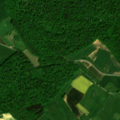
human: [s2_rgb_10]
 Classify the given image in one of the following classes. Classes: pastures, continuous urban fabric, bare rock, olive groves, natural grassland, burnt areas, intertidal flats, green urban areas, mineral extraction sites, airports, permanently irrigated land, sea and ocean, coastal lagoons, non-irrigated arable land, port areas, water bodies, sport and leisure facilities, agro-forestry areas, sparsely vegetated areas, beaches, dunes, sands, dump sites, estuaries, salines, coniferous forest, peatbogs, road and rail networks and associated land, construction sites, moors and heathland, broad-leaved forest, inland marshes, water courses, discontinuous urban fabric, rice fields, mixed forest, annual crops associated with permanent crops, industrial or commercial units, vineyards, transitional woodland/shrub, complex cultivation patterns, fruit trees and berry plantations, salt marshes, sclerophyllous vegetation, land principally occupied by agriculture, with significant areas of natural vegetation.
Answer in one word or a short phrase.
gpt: complex cultivation patterns, broad-leaved forest